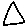
Label: triangle